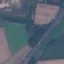
Land use / land cover class: Highway